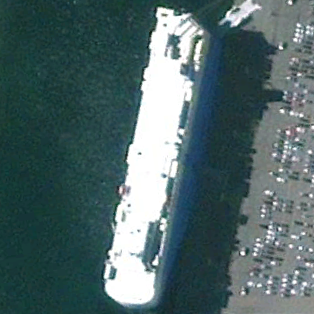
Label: civil